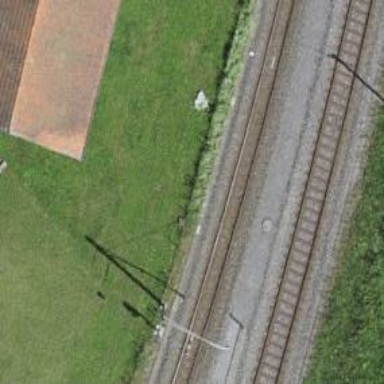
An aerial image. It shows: Narrow-gauge railway track with 1 electrified contact line.